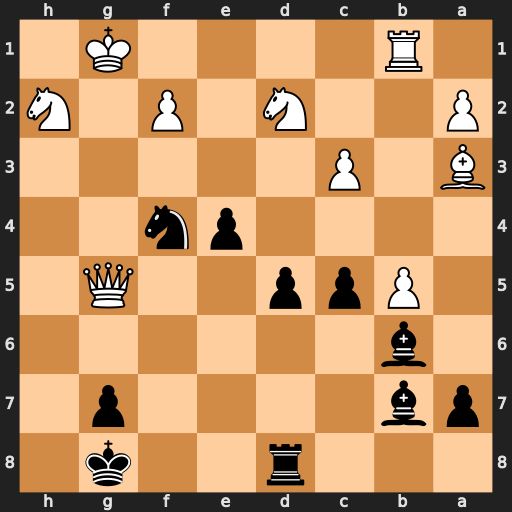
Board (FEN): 3r2k1/pb4p1/1b6/1Ppp2Q1/4pn2/B1P5/P2N1P1N/1R4K1
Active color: b
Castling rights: -
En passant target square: -
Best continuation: Nh3+ Kf1 Nxg5